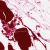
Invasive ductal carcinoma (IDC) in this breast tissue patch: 0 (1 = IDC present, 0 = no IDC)